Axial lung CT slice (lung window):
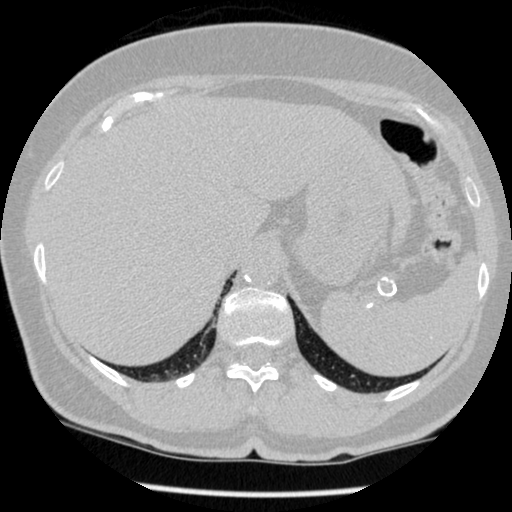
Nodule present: no